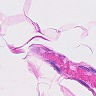
Metastatic tissue present: no